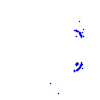
Particle: pion